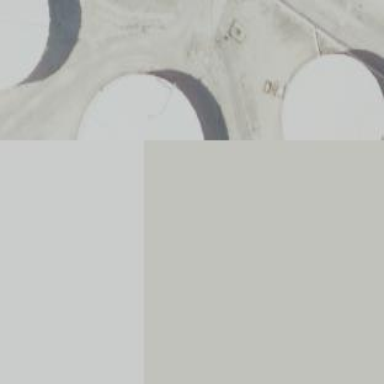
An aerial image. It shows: Storage tank which is man-made.